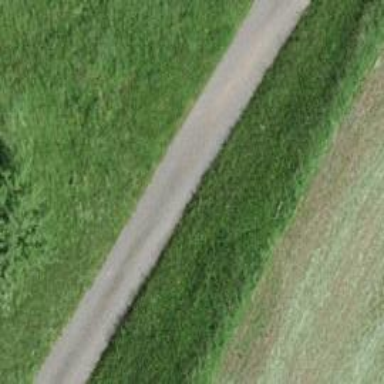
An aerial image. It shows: Well-maintained track road of grade 1.